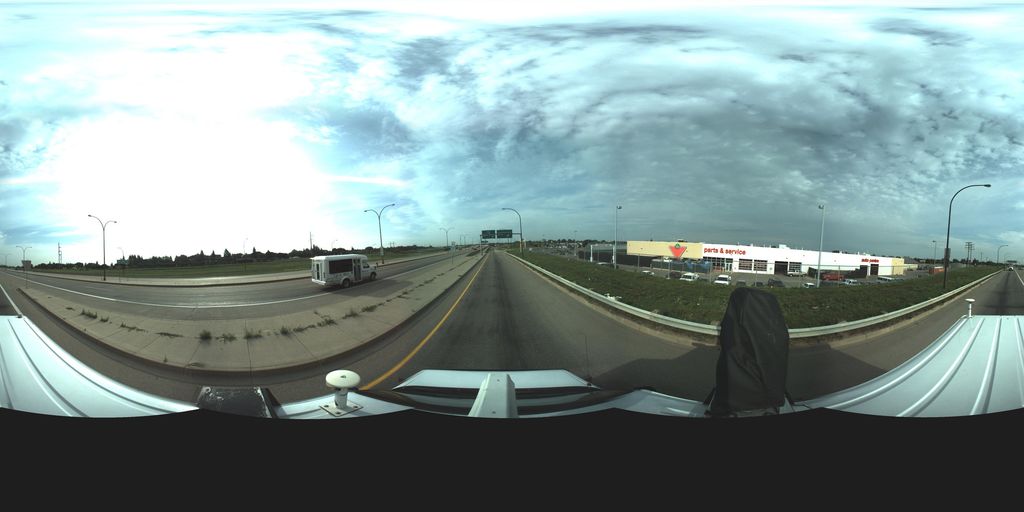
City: saskatoon